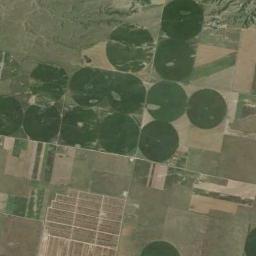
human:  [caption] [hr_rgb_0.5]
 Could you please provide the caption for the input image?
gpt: More than ten neatly arranged green circular farmland .

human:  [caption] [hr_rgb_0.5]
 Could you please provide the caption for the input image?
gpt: There are some green circle farmland and bare square farmland .

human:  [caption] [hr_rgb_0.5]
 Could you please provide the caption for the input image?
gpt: There is only one complete circle of farmland .

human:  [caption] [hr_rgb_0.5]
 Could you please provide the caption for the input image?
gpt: Several dark green circular farmlands are surrounded by some other shapes of farmlands .

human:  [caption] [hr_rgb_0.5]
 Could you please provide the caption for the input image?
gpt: There are many green circular farmlands of the same size arranged neatly .